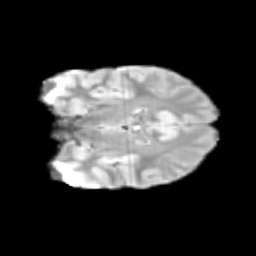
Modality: T2w
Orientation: coronal
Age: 10
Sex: female
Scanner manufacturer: siemens
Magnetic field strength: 3 T
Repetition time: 3.8 s
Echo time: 0.07 s